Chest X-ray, PA view. Patient: 18 years old, sex F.
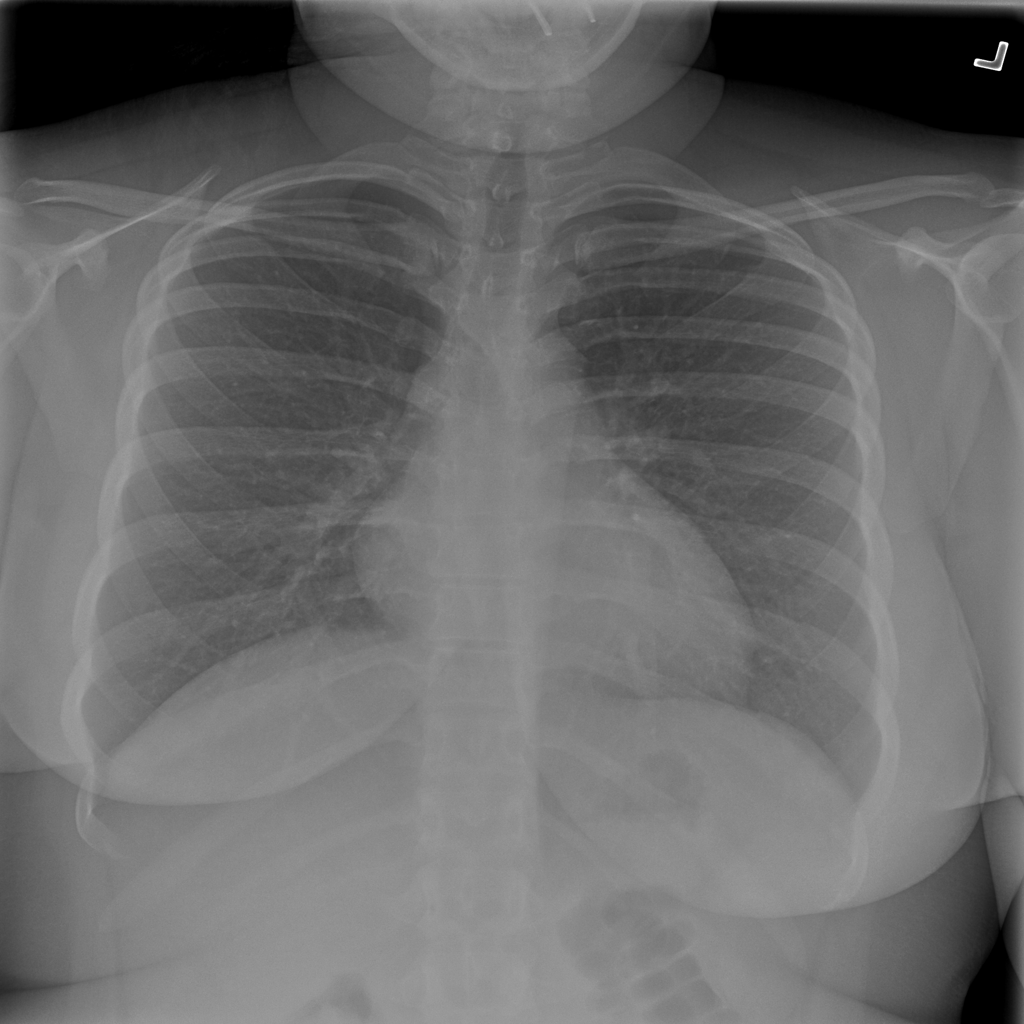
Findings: No Finding